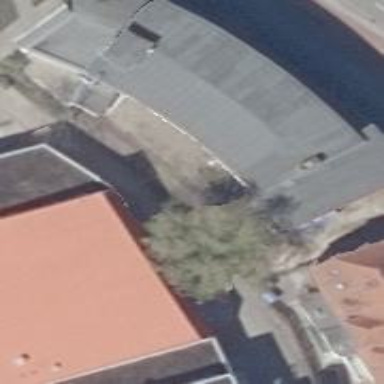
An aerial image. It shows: There is theatre building.